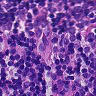
Metastatic tissue present: no